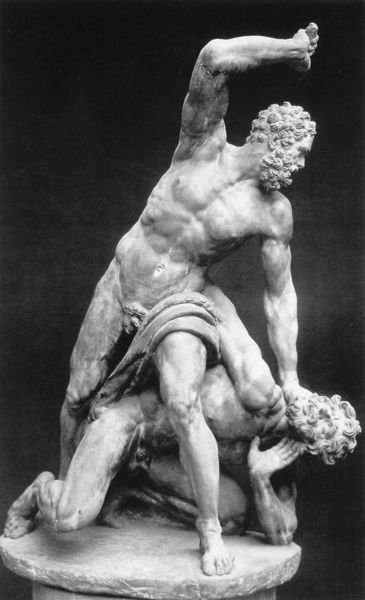
Titel: Herkules und Kakus
Künstler: Stefano Maderno
Institution: Venedig, Ca’ d’Oro
Schlagwörter: hand, kampf, mann, nackt, dreieck, bewegung, marmor, männer, tuch, bart, bärtig, mord, locken, skulptur, statue, bewegt, gewalt, muskeln, streit, faust, schlag, dynamisch, gegner, dramatisch, dolch, töten, faus, standbild, abwehr, aufstrebend, fau, kain, spannung, keil, hieb